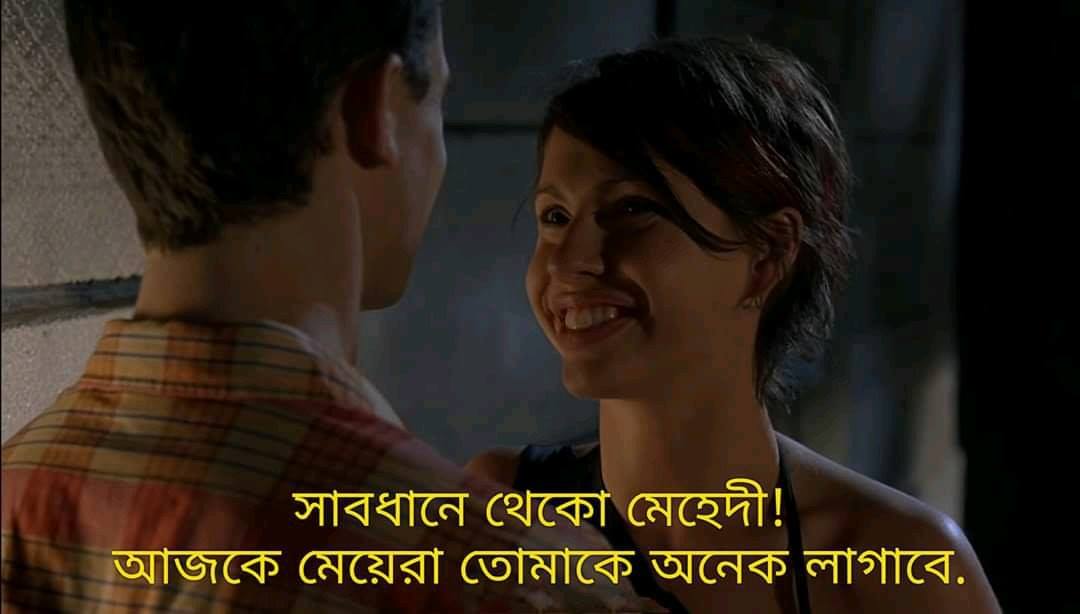
Text: সাবধানে থেকো মেহেদী ! আজকে মেয়েরা তোমাকে অনেক লাগাবে।
Label: Hate
Hate category: Personal Offence
Targeted group: Individual